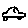
Label: car